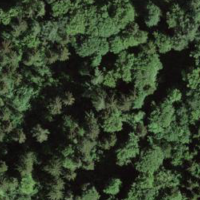
EUNIS habitat code: 44
Species observed at this site:
Limax cinereoniger